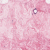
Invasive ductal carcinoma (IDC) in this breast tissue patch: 0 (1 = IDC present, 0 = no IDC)